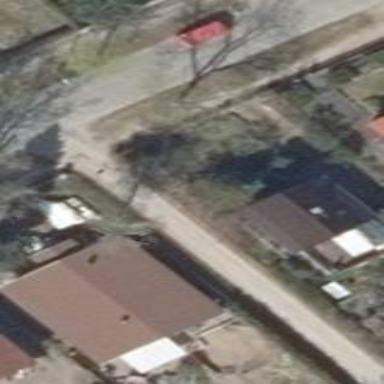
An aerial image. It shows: Detached building with gabled roof.